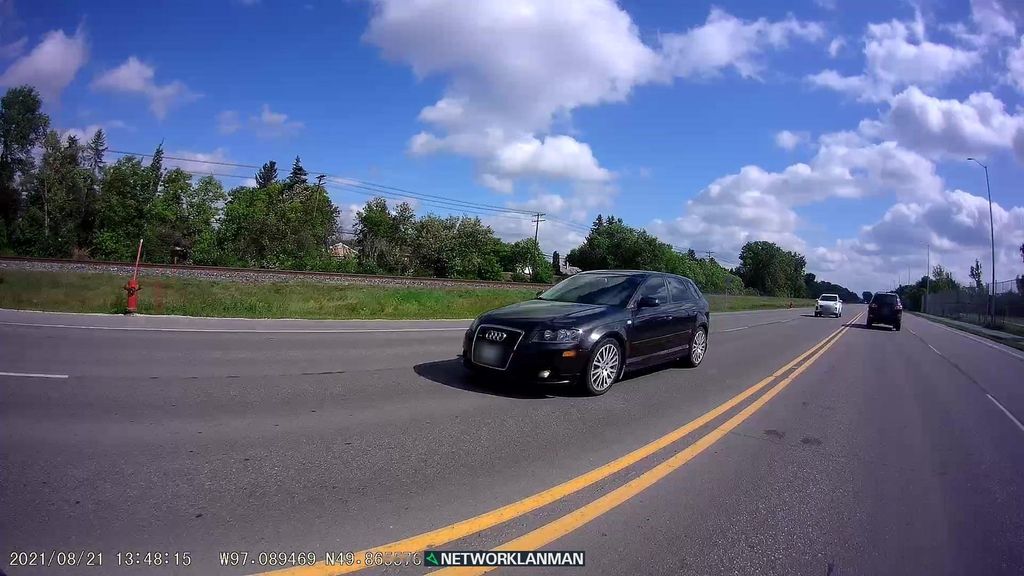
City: winnipeg